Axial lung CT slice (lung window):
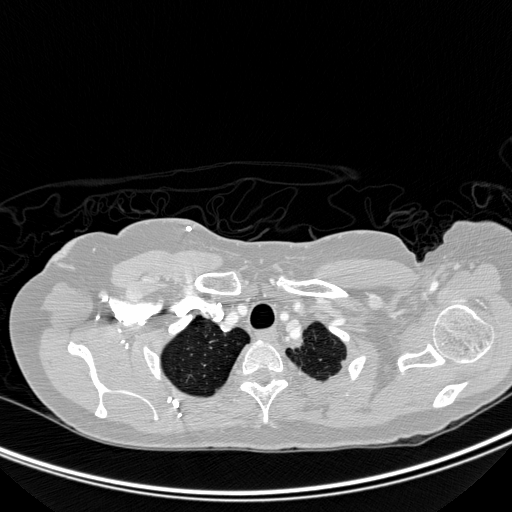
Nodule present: no